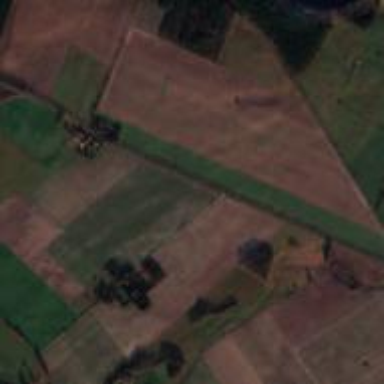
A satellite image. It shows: Picturesque farmland scene.